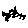
Label: sun